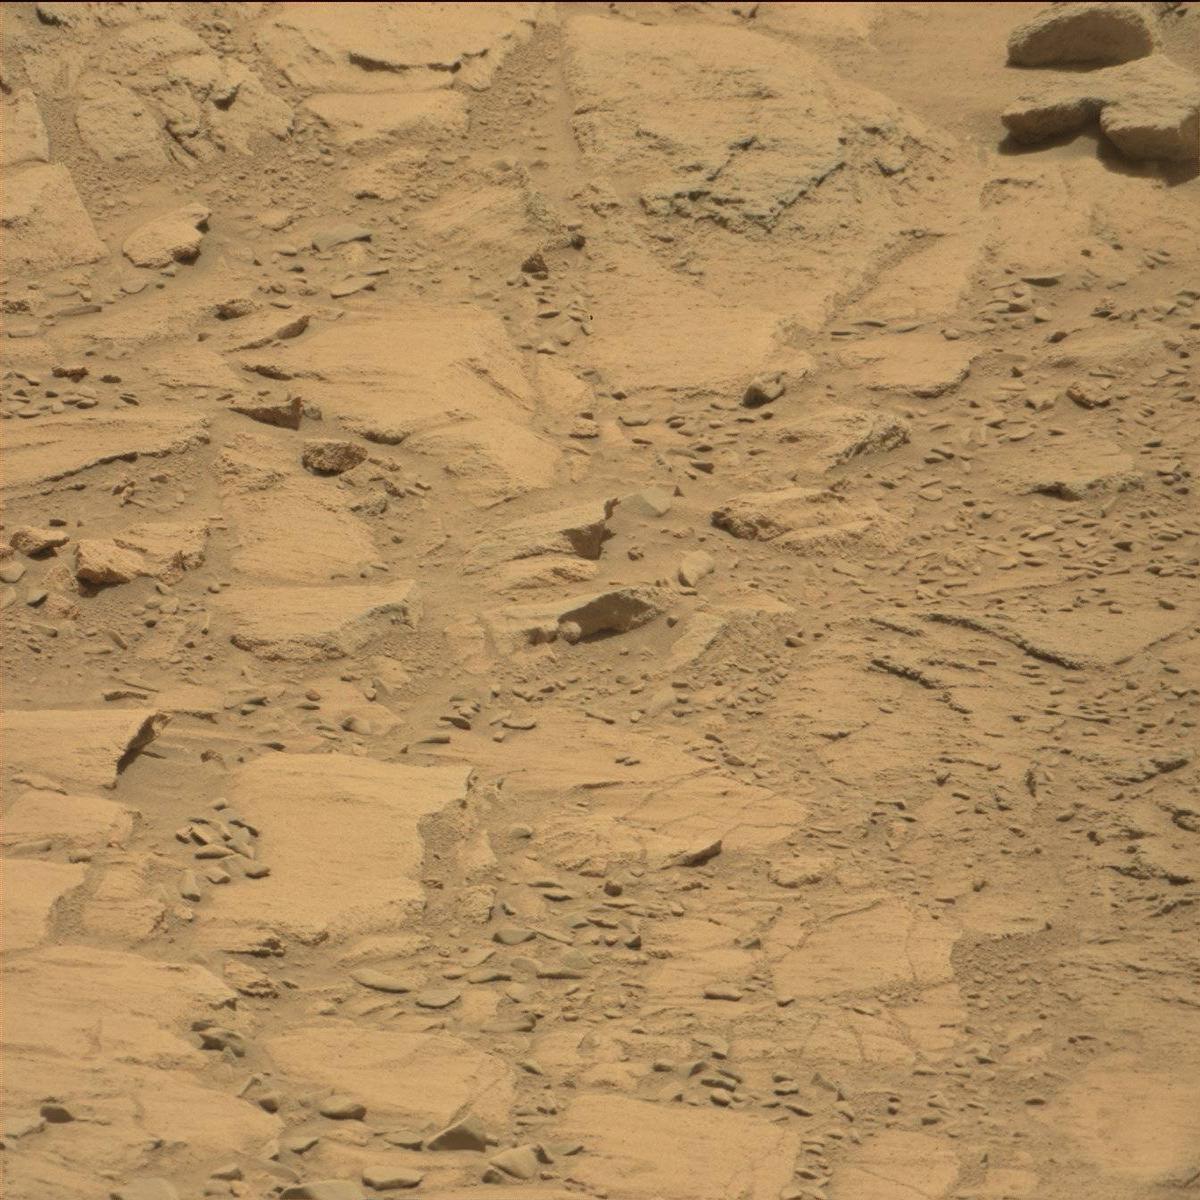
Terrain classes present: Bedrock, Rock, Sand / Soil